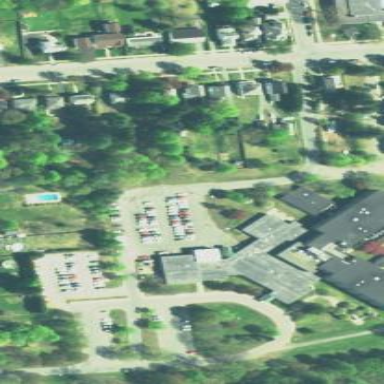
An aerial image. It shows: Nursing home building.